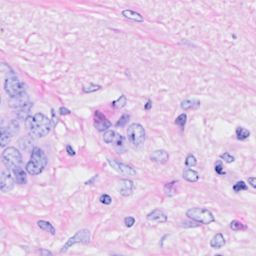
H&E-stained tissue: Breast